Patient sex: M
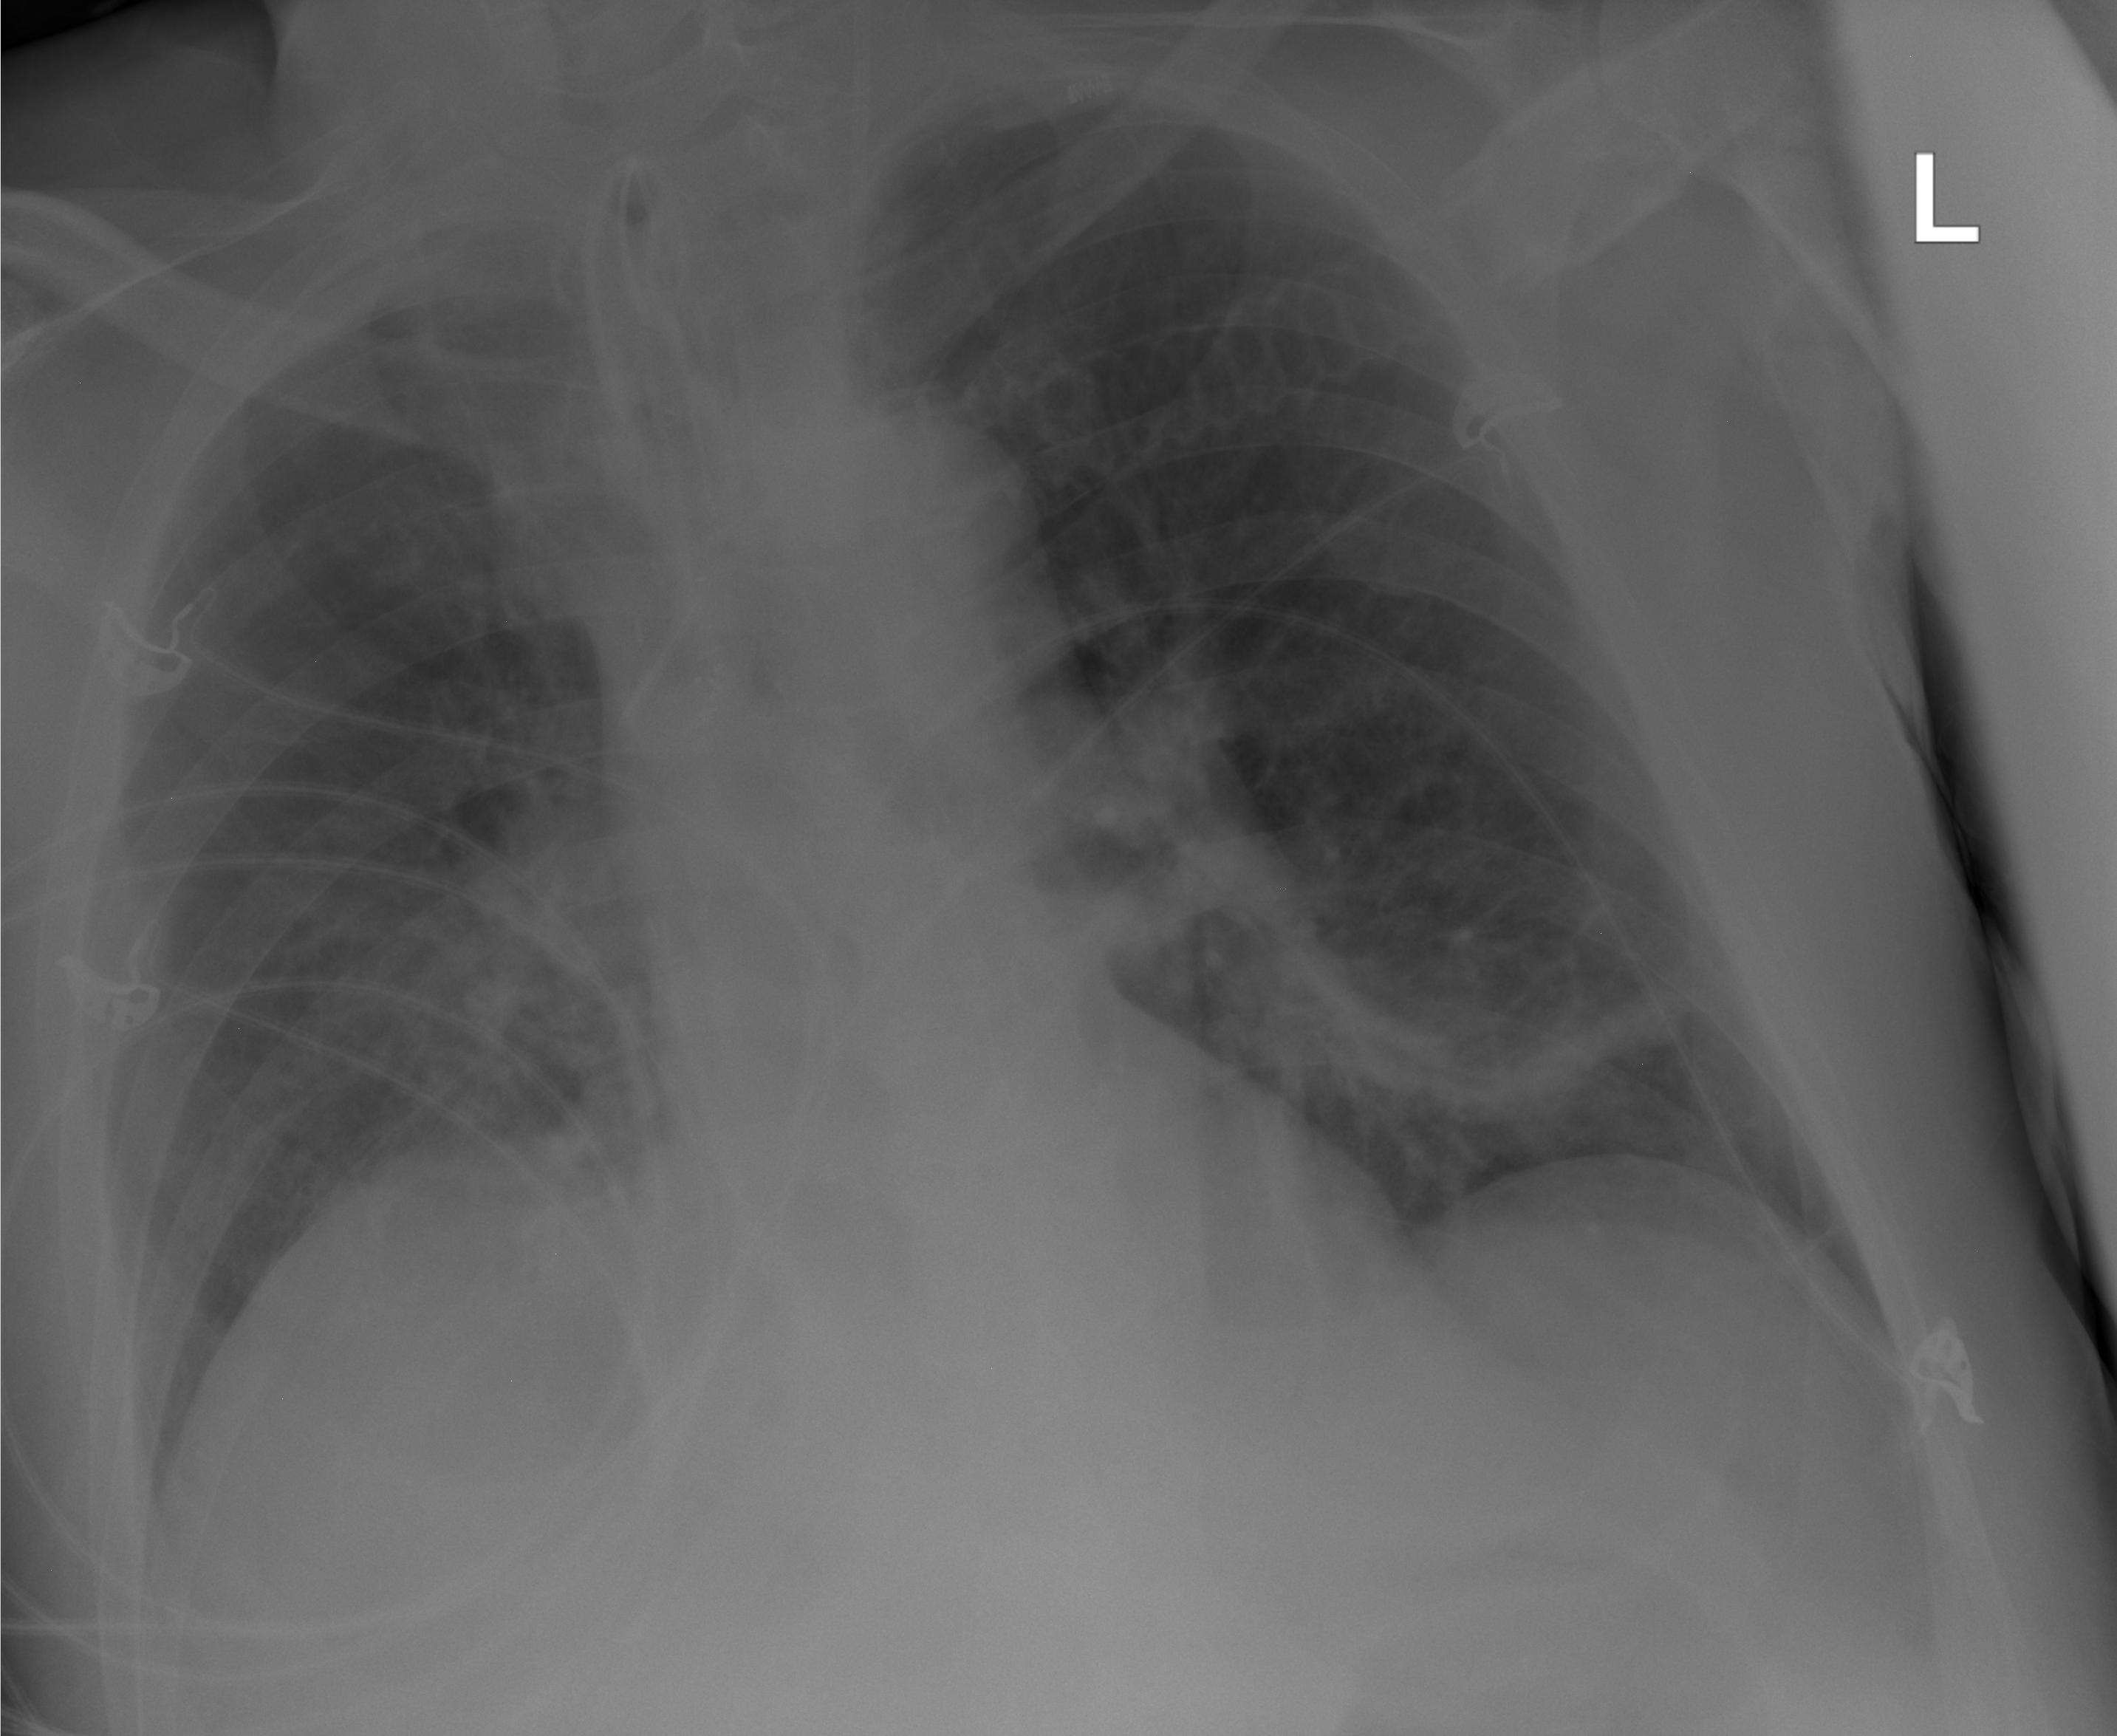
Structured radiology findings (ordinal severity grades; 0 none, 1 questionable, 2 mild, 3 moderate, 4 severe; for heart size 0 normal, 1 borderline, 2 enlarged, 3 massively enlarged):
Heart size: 0
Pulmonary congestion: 0
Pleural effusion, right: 0
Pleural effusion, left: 0
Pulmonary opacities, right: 2
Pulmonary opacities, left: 2
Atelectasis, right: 0
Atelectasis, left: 2